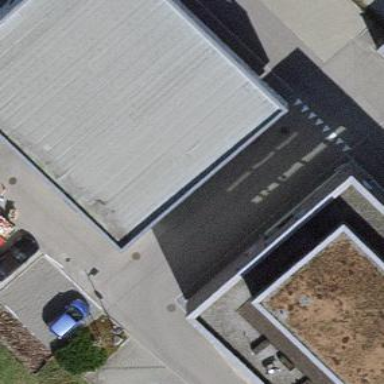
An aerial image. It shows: Building.